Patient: sex M, age 83
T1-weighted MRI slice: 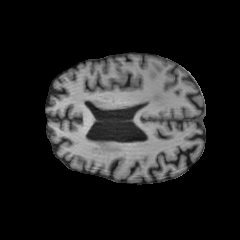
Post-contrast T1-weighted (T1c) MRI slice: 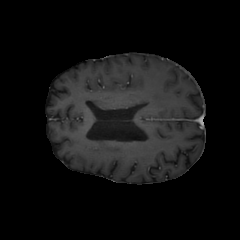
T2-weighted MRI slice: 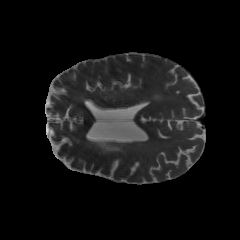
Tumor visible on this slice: yes
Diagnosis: Glioblastoma, IDH-wildtype
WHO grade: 4